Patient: sex M, age 60
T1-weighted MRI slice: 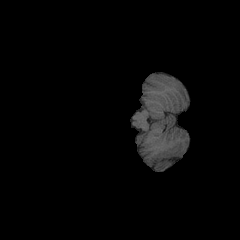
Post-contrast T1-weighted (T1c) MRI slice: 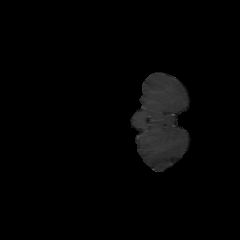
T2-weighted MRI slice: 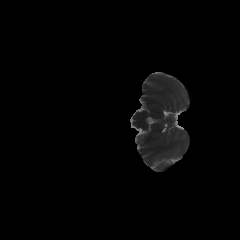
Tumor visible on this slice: no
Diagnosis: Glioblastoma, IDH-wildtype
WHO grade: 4